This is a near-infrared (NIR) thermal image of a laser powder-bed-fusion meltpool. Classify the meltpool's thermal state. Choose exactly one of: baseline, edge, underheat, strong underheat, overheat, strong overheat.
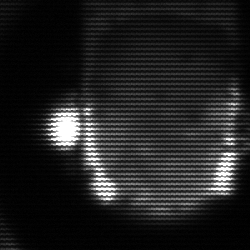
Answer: baseline